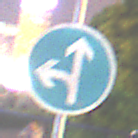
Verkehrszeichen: VorgeschriebeneFahrtrichtungGeradeausOderLinks
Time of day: Night
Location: Outdoor (Urban)
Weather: PartlyCloudy
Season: NotSpecified
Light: Natural